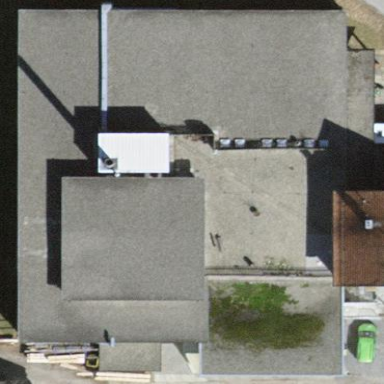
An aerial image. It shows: Museum building.